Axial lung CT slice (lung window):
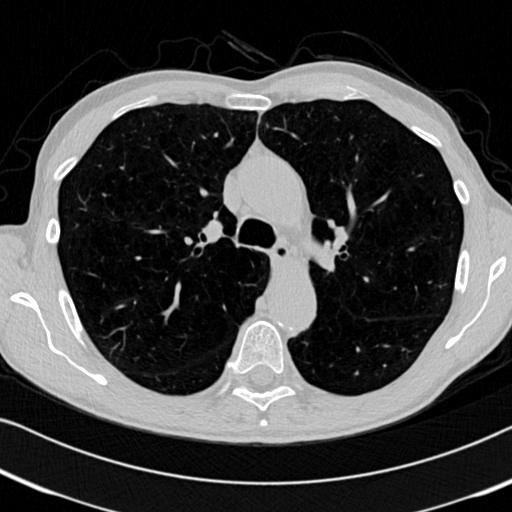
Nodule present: no